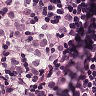
Metastatic tissue present: yes